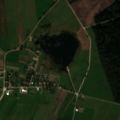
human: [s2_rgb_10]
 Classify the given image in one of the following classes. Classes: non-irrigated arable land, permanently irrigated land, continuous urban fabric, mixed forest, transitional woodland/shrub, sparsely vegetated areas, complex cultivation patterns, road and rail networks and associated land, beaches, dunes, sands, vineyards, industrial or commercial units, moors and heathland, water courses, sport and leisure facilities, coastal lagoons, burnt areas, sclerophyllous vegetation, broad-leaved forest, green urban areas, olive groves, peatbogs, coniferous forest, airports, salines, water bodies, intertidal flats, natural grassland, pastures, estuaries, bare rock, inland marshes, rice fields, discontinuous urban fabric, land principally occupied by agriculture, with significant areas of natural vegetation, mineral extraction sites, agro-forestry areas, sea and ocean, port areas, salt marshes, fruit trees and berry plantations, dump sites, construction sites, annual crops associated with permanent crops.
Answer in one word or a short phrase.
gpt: discontinuous urban fabric, non-irrigated arable land, pastures, land principally occupied by agriculture, with significant areas of natural vegetation, mixed forest